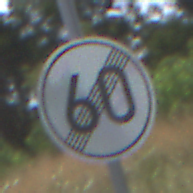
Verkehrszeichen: EndeGeschwindigkeit60
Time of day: Midday
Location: Outdoor (Nature)
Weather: PartlyCloudy
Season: NotSpecified
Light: Natural